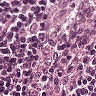
Metastatic tissue present: no